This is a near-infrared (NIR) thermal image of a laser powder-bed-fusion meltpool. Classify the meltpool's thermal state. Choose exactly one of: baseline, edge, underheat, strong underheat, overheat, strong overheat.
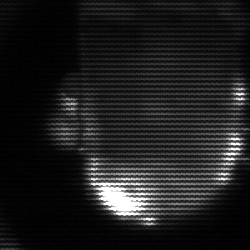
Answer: baseline